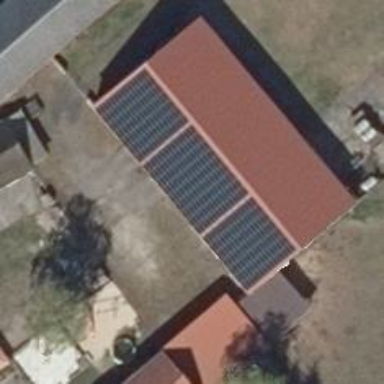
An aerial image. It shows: Solar photovoltaic panel generating electricity through small installation.